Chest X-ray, AP view. Patient: 33 years old, sex M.
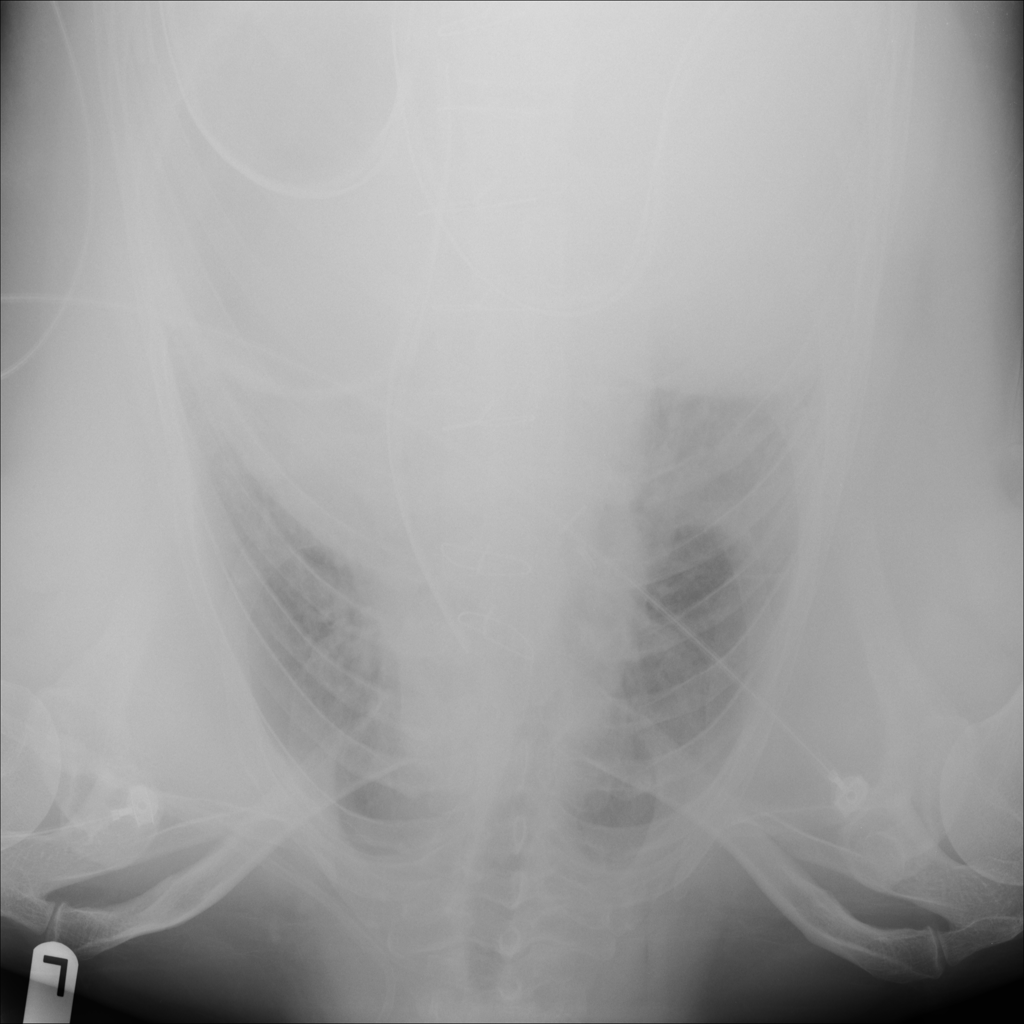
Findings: No Finding